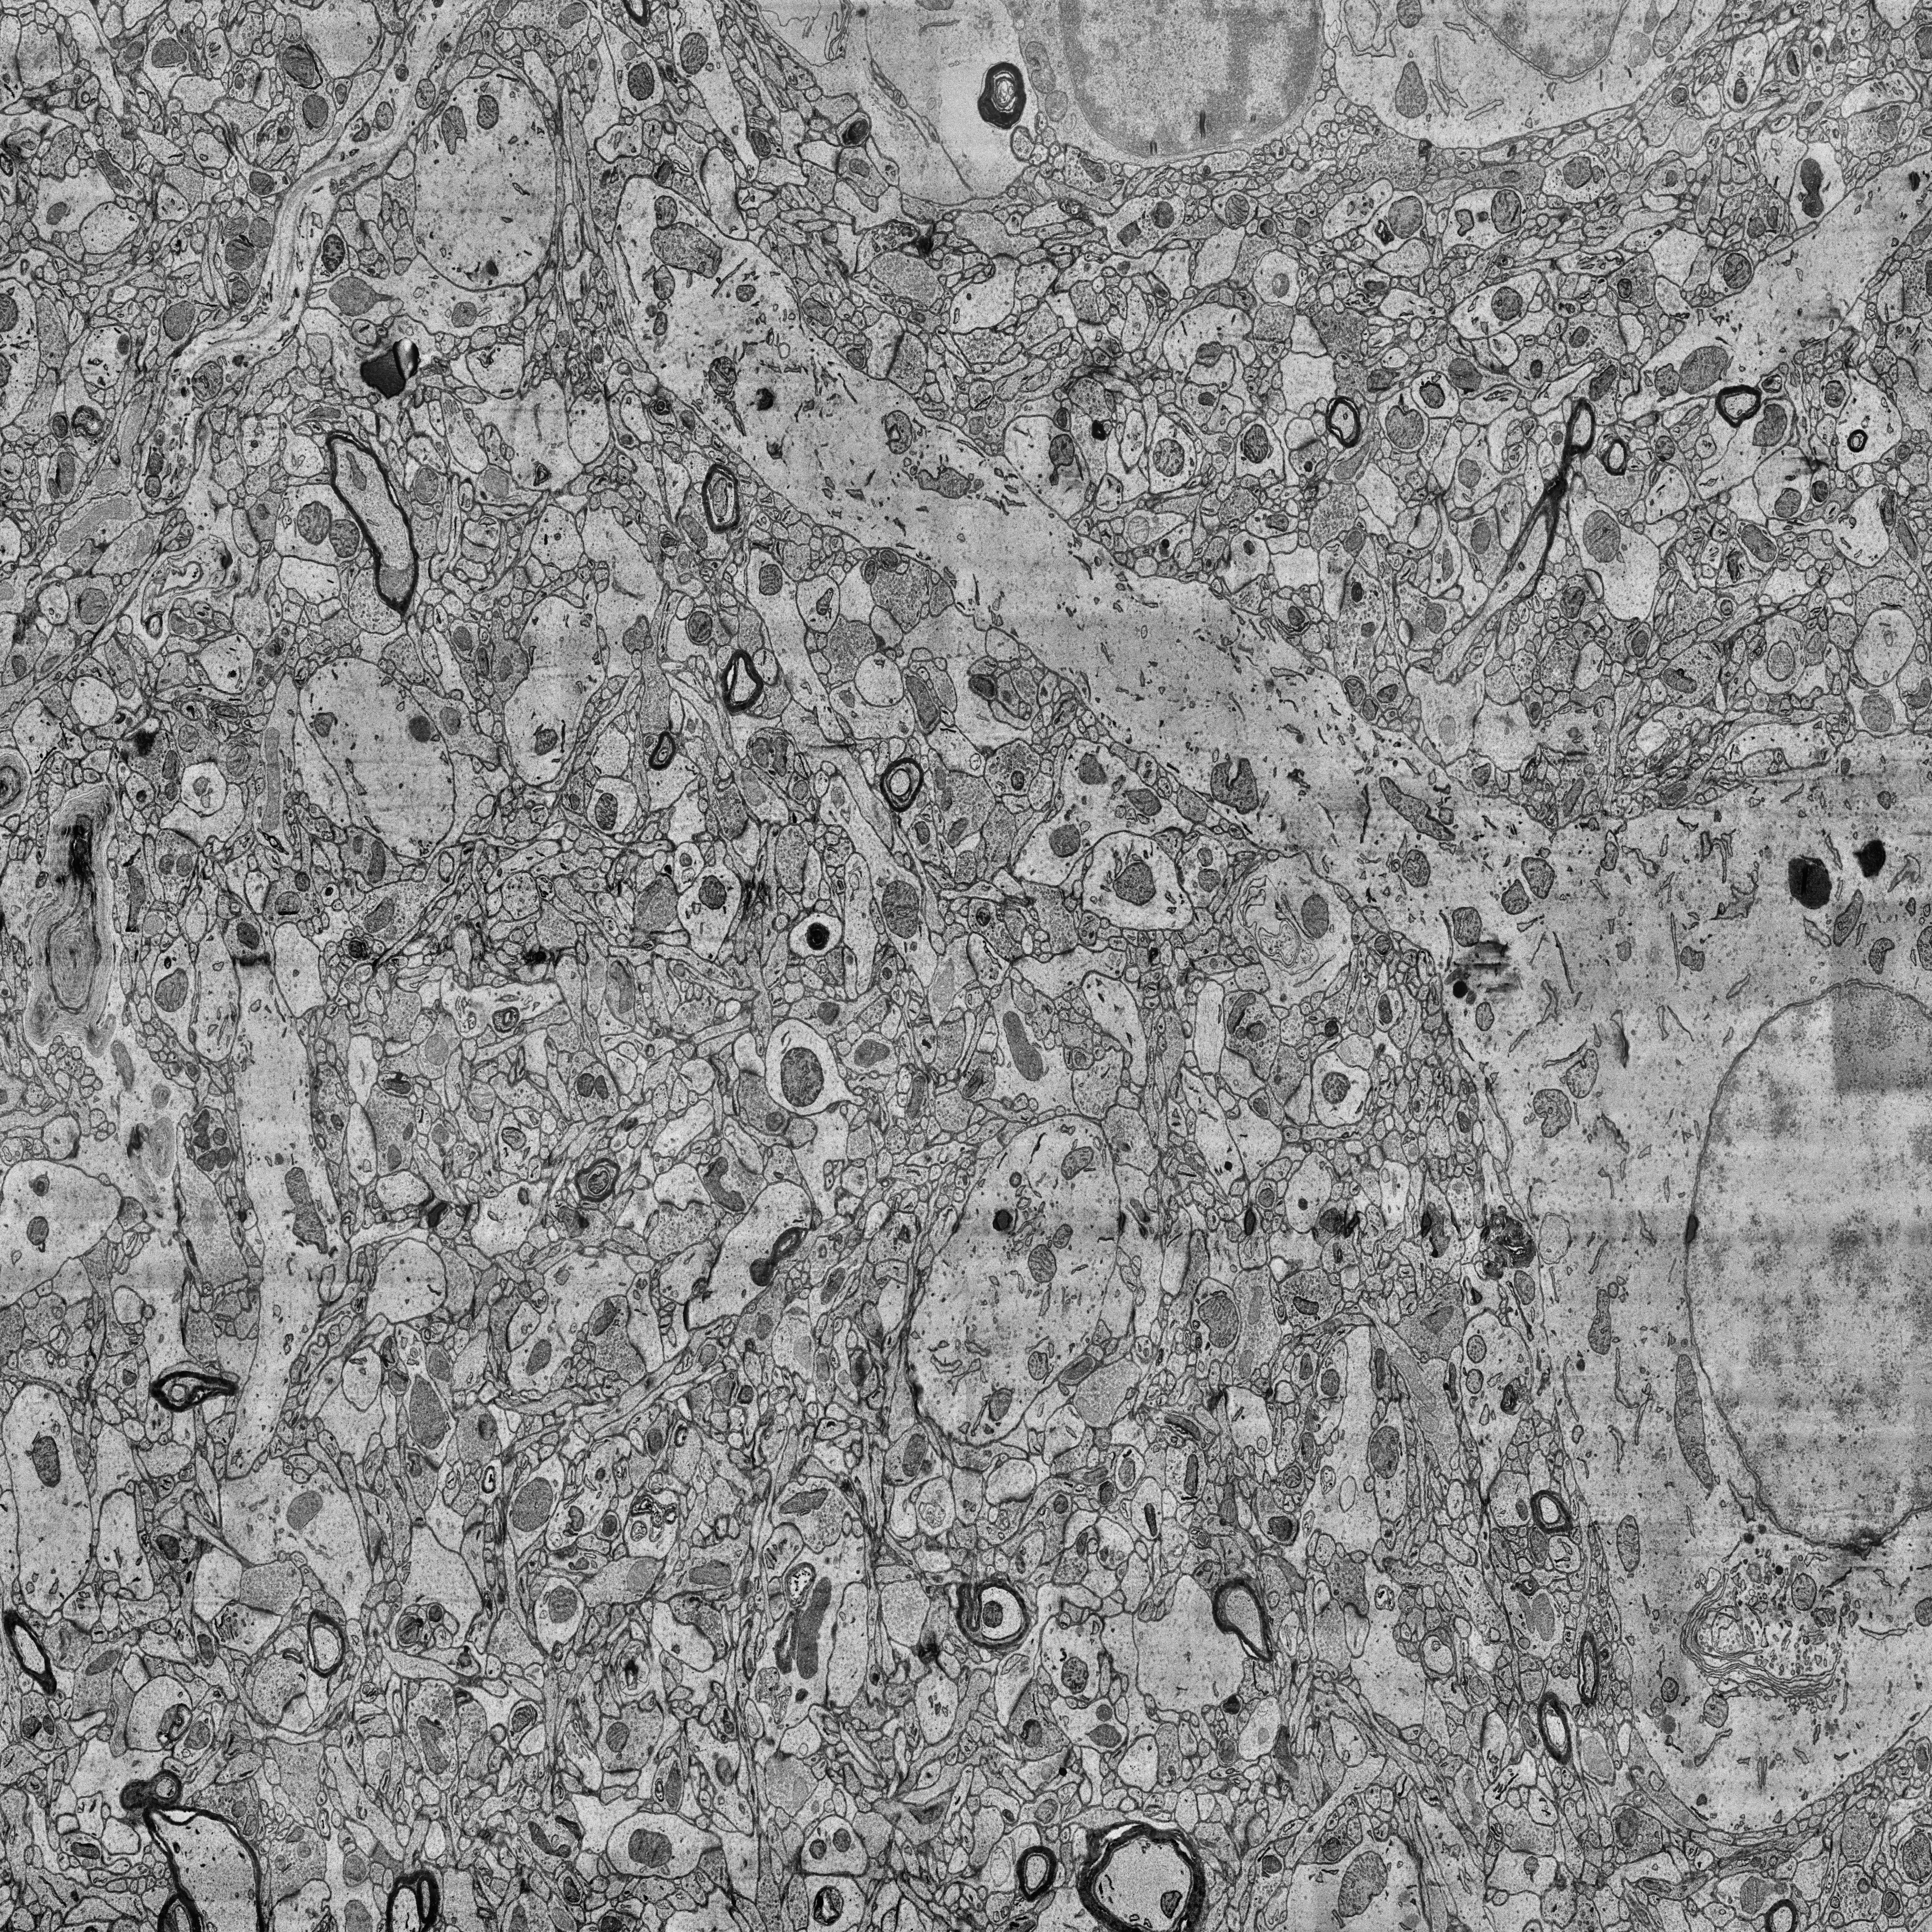
Electron microscopy slice of human cortex tissue
Slice depth (z): 243
Mitochondria instances in slice: 466